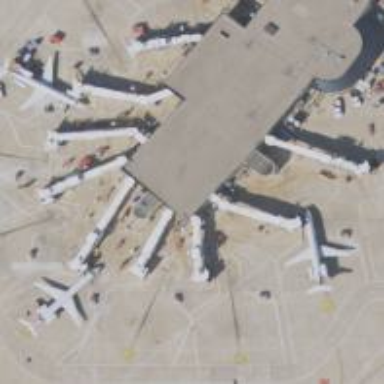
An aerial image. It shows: Airport gate.